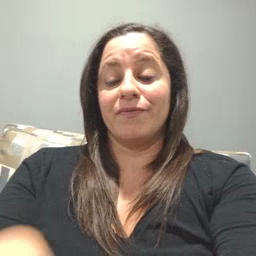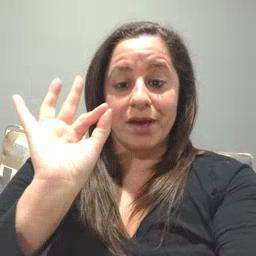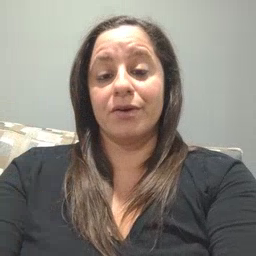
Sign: find